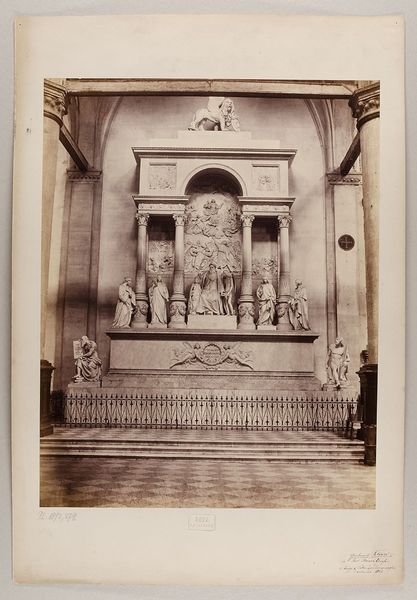
Titel: Venezia - Monumento di Tiziano nella Chiesa dei Frari di Zandomeneghi
Künstler: Carlo Naya
Standort: Hamburg
Institution: Museum für Kunst und Gewerbe Hamburg
Schlagwörter: innenraum, kirche, skulptur, plastik, foto, fotografie, photographie, photo, karton, kircheninneres, grab, maria, santa, architekturfotografie, albumin, kirchenausstattung, bildhauerkunst, lichtbild, reisefotografie, grabdenkmal, frari, architekturphotographie, bildwerke, angewandte und bildende kunst, hessische systematik, schwarzweißpositivverfahren, silbersalzverfahren, schwarzweißfotografie, grabstätte, reisephotographie, albuminpapier, gloriosa